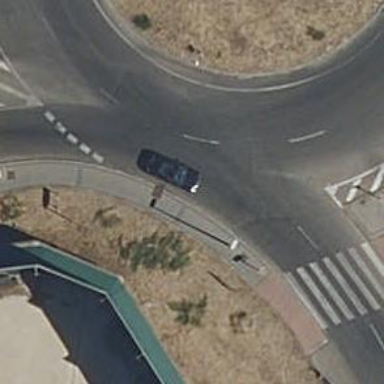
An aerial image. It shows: Roundabout at tertiary road junction.